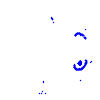
Particle: electron